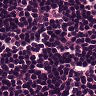
Metastatic tissue present: no